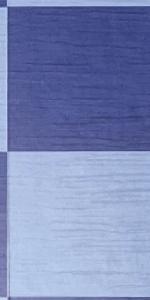
Label: Empty